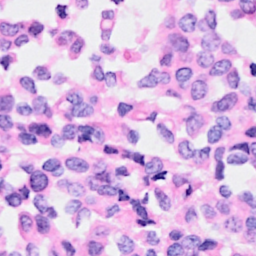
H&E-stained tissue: Breast